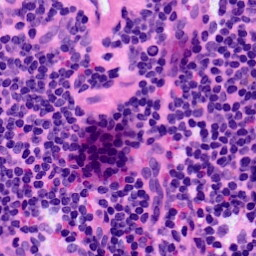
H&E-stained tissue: LymphNode